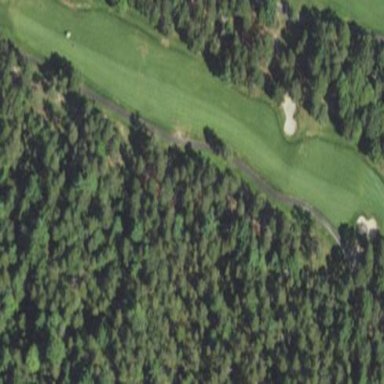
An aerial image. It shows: Grassy area designated as golf fairway.